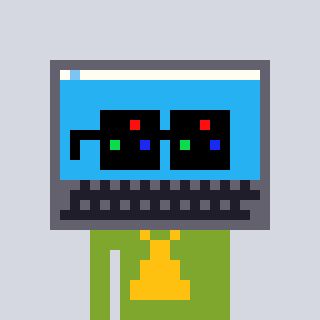
a pixel art character with square black sunglasses, a laptop-shaped head and a slimegreen-colored body on a cool background